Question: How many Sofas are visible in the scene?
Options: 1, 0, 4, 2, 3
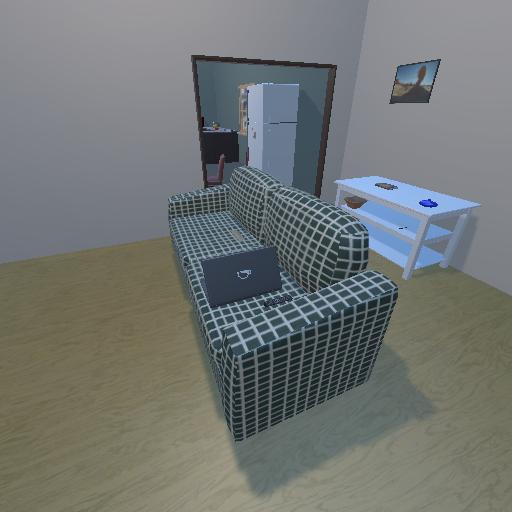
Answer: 1